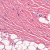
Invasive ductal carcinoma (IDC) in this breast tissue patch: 0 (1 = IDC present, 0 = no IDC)